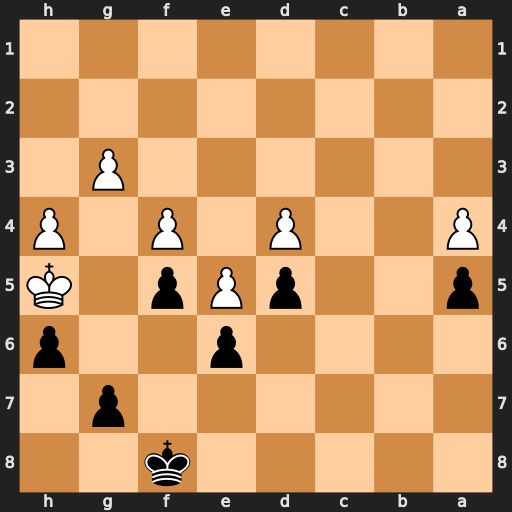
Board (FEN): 5k2/6p1/4p2p/p2pPp1K/P2P1P1P/6P1/8/8
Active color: b
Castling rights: -
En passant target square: -
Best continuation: Kf7 g4 g6+ Kxh6 fxg4 Kg5 g3 Kg4 g2